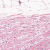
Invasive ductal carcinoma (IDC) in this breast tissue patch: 1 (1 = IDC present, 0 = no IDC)